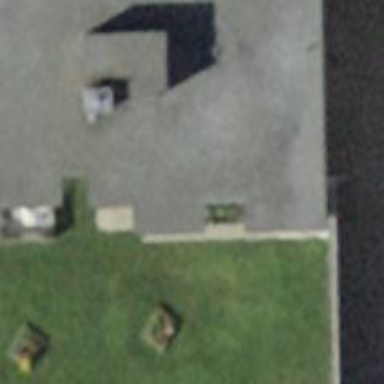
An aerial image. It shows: Building with flat roof.